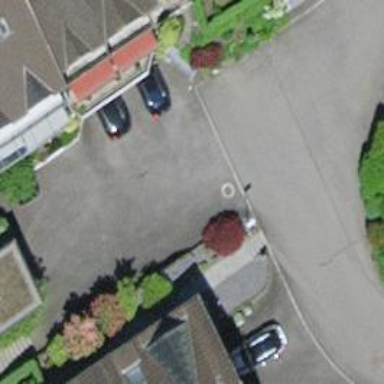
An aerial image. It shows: Asphalt road in residential area.